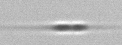
Label: Cylindrotheca